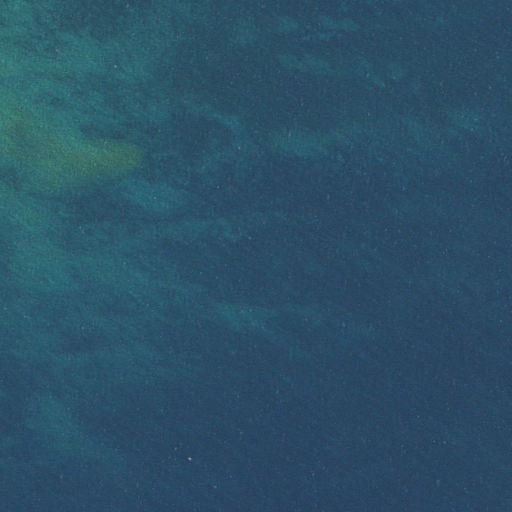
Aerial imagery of bar in Michigan named Saint Helena Shoal containing only open water